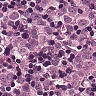
Metastatic tissue present: yes